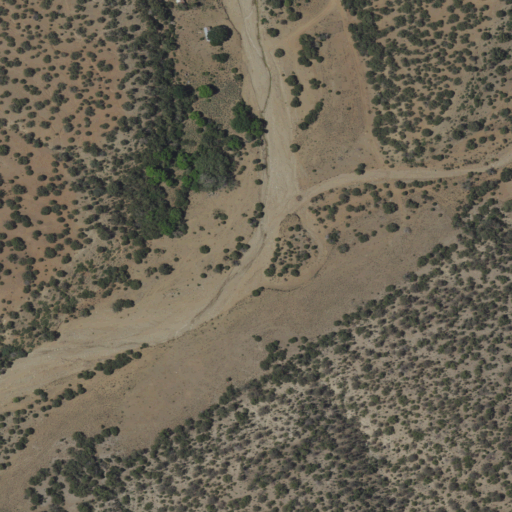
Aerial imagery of valley in New Mexico named Jose Carrillo Canyon containing shrub, evergreen forest, and open development